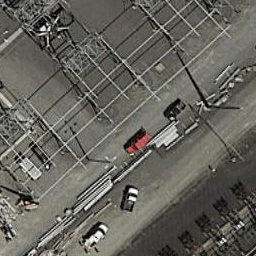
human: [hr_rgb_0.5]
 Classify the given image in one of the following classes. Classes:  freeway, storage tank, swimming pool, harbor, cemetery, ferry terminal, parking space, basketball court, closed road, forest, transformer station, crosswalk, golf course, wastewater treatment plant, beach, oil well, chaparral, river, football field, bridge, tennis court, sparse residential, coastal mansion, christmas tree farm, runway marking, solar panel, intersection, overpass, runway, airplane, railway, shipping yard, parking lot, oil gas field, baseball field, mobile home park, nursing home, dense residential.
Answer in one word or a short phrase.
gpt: transformer station